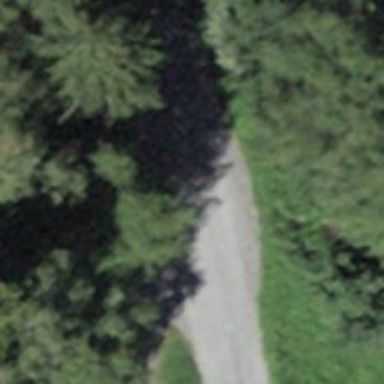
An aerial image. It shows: Passing place on the road.